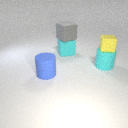
large cyan rubber cylinder in front of large cyan rubber cube